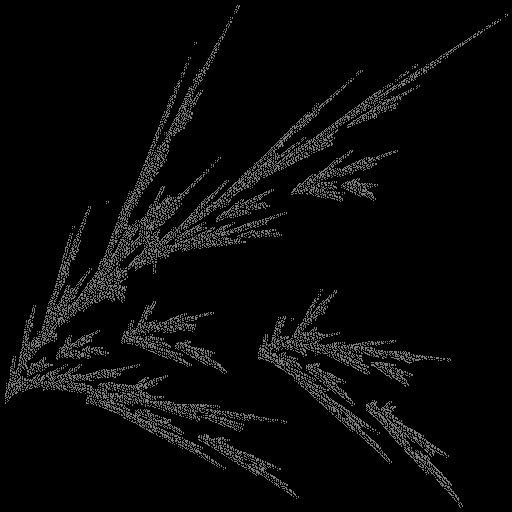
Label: filmyfern